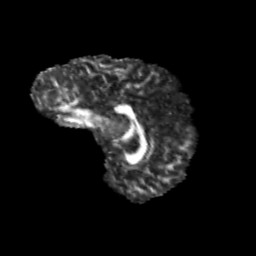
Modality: FA
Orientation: sagittal
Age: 13
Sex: male
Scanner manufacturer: siemens
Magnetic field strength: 3 T
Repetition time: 3.8 s
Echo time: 0.07 s